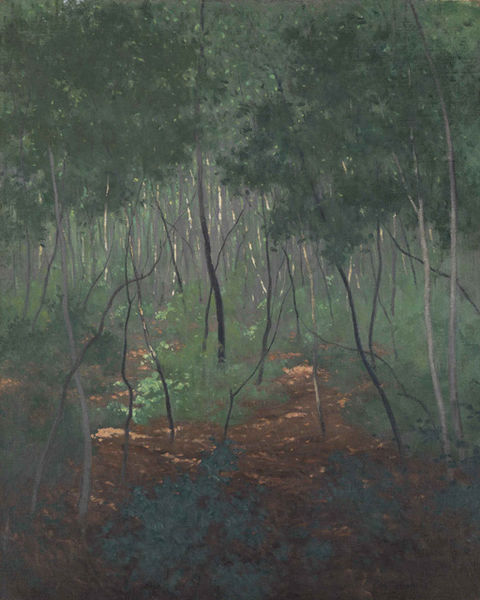
Titel: Waldinneres
Künstler: Félix Vallotton
Standort: Karlsruhe
Institution: Staatliche Kunsthalle Karlsruhe
Schlagwörter: bäume, grün, blue, red, black, dark, gray, green, grey, modern, painting, yellow, brown, plant, wald, wood, life, tree, nature, summer, sun, trees, autumn, forest, light, bushes, path, plants, color, dappled, shadow, gree, fall, sunlight, dirt, baum, spring, ancient, leaves, trunk, plan, ground, bush, branches, shrub, brush, leaf, forrest, shade, paint, simple, peace, stripe, shrubs, soil, fog, atmosphere, moss, stones, vine, vines, tall, braun, leafs, woods, silence, spot, dense, maze, trunks, mystery, wild, soft, bark, skinny, saplings, tree trunk, jungle, quiet, clearing, twigs, a, undergrowth, grene, dünne, stämme, stamm, waldboden, bosco, twine, forets, woodchip, deep forest, filtered, widl, lacey, рашаш5, junle